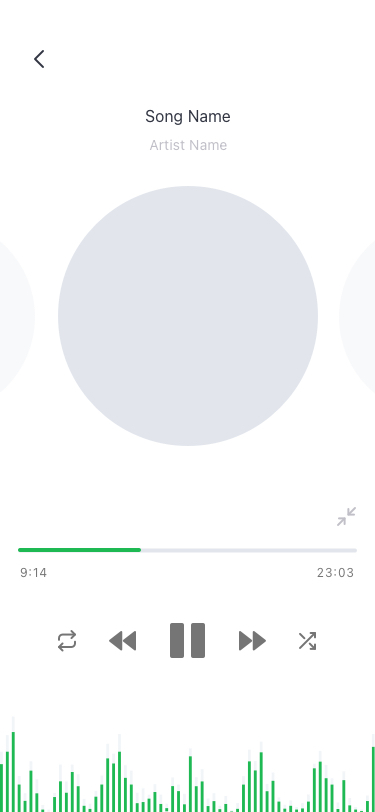
Text in this UI design:
9:14
23:03
Artist Name
Song Name